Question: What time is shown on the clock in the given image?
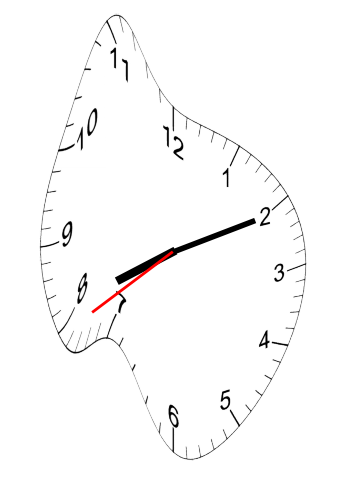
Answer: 08:10:39